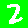
Digit: 2